Interaction volume radius: 5 \u00c5
Interaction volume height: 15 \u00c5
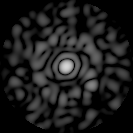
Disorder parameter: 0.8807